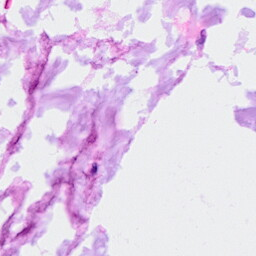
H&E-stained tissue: Ovarian